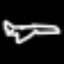
Label: airplane